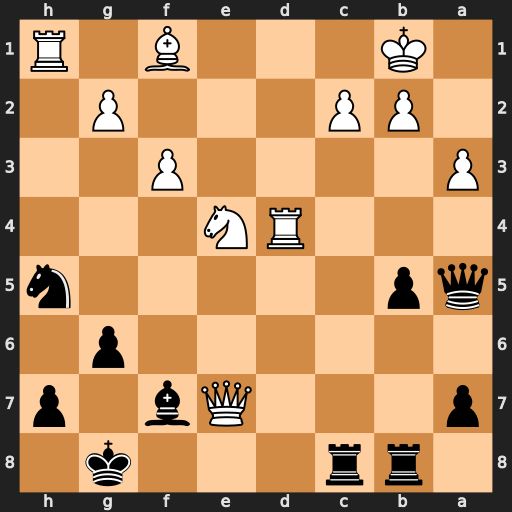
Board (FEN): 1rr3k1/p3Qb1p/6p1/qp5n/3RN3/P4P2/1PP3P1/1K3B1R
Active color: b
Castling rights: -
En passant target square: -
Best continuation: Qe1+ Rd1 Qxd1#